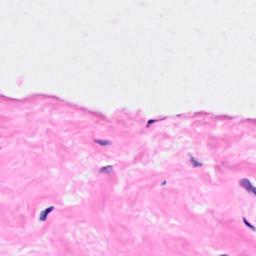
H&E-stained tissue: Breast